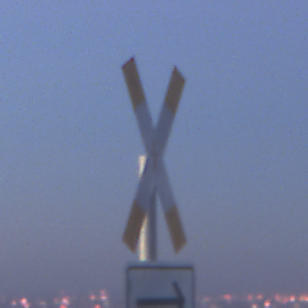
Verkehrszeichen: Andreaskreuz
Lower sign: RichtungsangabeDurchPfeile4
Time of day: SunriseSunset
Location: Outdoor (Nature)
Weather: Clear
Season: NotSpecified
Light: Natural